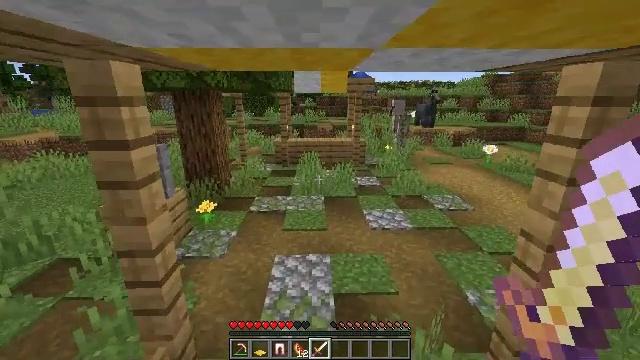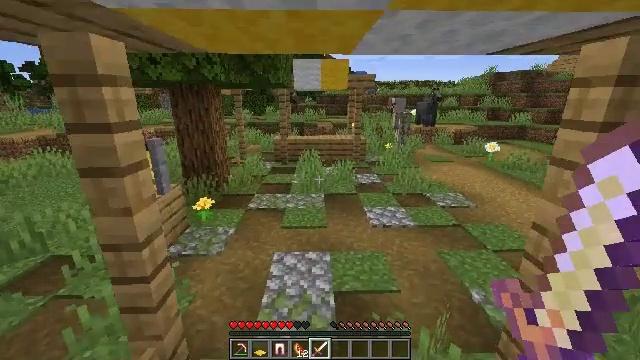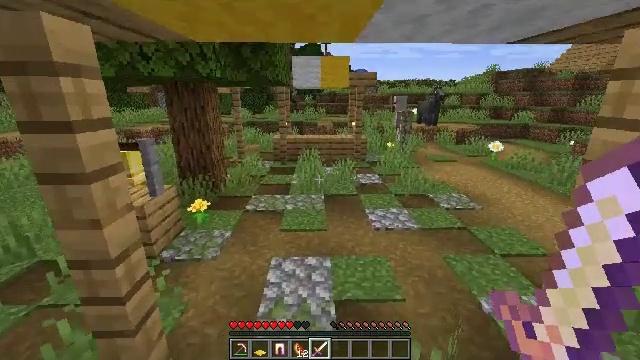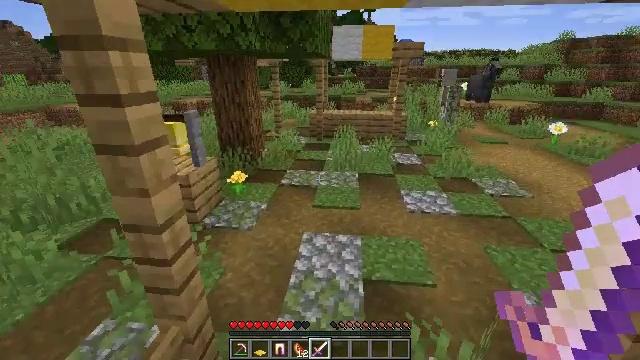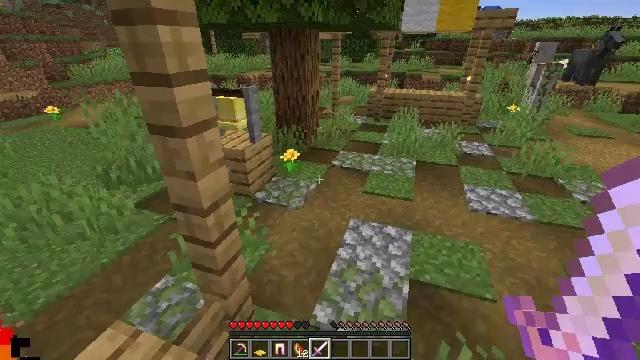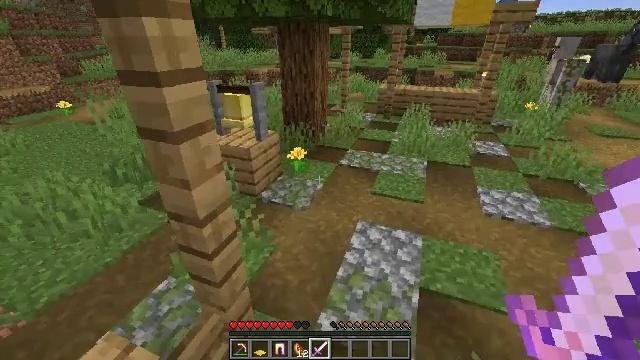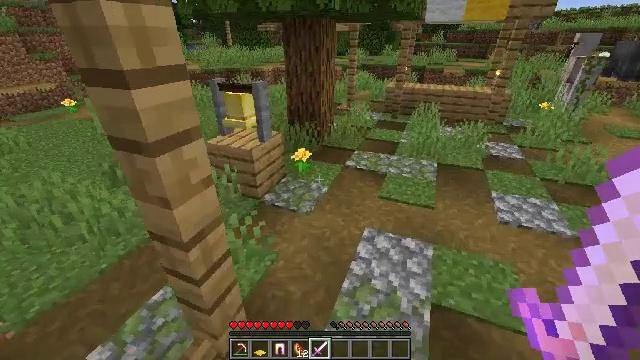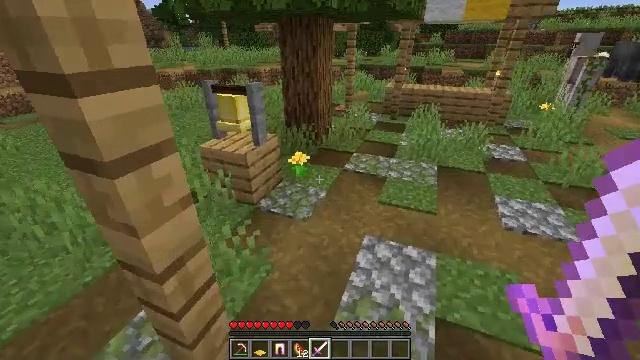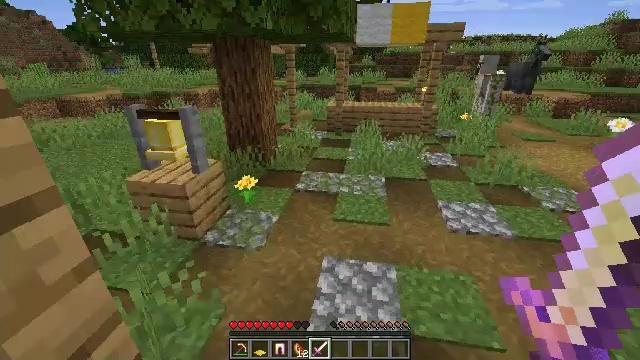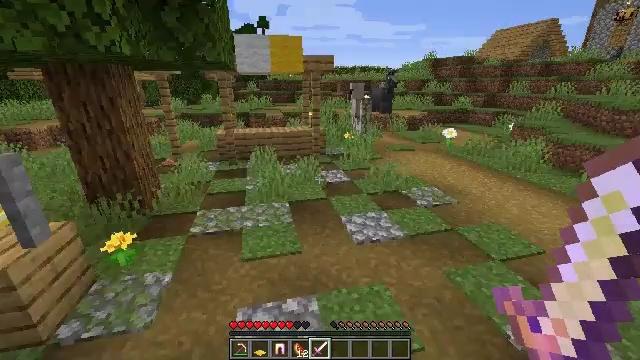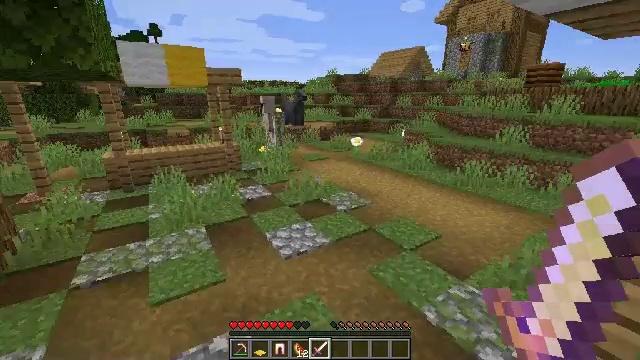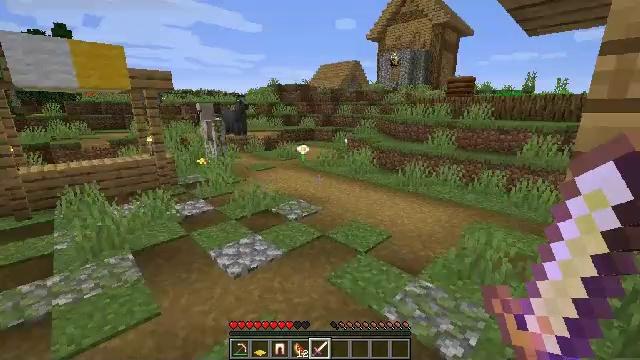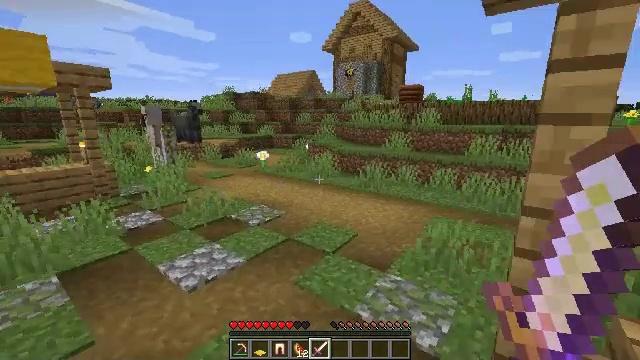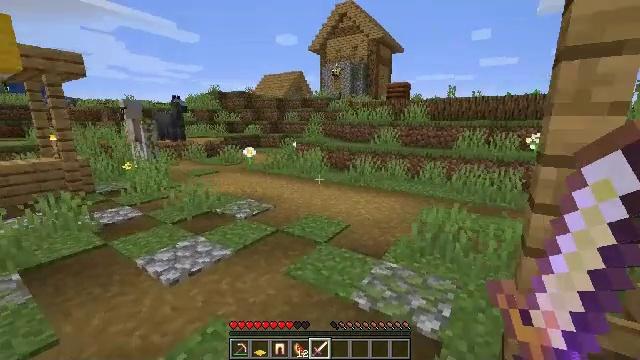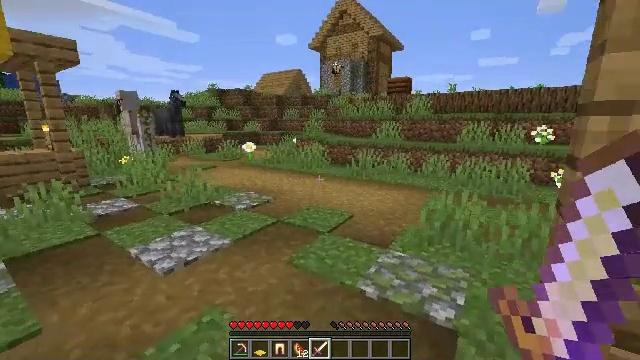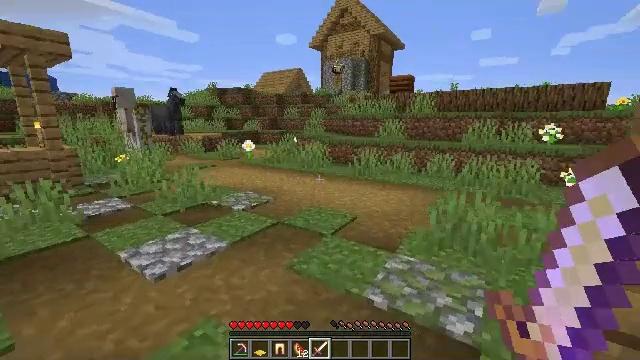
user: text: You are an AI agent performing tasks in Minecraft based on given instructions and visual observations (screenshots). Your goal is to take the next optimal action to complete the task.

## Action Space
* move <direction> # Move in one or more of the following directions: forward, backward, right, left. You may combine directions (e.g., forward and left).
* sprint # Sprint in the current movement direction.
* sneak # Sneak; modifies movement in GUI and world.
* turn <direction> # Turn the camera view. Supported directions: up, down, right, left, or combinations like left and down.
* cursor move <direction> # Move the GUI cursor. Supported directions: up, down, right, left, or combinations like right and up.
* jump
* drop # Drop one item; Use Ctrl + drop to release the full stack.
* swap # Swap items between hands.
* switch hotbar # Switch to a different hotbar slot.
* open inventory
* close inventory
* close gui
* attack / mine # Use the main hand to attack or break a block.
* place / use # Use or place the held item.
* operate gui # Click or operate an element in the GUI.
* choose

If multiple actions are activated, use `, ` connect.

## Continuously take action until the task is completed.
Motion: motion action
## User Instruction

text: Remove the green carpet from the floor.
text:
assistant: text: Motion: move forward, jump
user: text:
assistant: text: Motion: move forward, jump
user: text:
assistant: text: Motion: move forward, turn left and down, jump
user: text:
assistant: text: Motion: move forward, turn left and down, jump
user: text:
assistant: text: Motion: move forward, turn left
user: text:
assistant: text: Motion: move forward, turn left
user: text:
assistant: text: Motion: no_op
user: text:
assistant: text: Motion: move forward, turn right and up
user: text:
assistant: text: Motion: move forward, turn right and up
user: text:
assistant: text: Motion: move forward, turn right and up
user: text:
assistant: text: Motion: move forward, turn right and up
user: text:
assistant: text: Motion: move forward, turn right and up
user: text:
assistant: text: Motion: move forward, turn right
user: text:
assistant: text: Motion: move forward
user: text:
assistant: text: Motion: move forward
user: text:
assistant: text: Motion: move forward
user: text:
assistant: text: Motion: move forward
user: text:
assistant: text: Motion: move forward
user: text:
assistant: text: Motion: move forward
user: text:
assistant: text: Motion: move forward
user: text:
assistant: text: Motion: move forward
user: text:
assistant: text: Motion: move forward, turn left and down
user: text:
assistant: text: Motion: move forward, turn left and down
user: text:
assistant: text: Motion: move forward, turn left and up
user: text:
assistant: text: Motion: move forward, turn up
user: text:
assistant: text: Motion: move forward, turn right and up
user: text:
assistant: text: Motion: move forward, turn right and up
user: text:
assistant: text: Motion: move forward, turn right
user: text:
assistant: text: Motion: move forward, turn right
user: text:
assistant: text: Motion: move forward, turn right and up